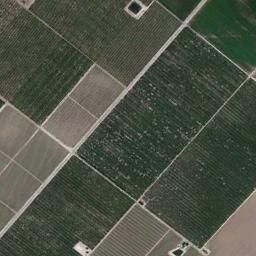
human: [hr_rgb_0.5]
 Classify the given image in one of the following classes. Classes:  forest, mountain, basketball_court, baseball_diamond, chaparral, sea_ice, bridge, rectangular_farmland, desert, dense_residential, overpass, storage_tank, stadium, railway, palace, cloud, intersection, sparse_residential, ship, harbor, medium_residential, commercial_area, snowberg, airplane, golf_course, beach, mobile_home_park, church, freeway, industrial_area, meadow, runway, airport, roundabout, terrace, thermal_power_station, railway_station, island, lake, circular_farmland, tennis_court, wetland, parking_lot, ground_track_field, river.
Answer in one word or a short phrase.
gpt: rectangular_farmland